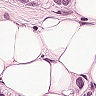
Metastatic tissue present: yes